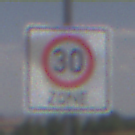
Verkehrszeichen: BeginnZone30
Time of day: Midday
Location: Outdoor (Nature)
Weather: PartlyCloudy
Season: NotSpecified
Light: Natural